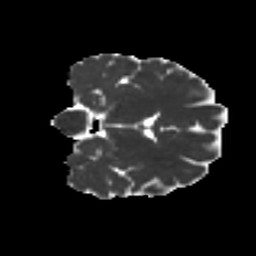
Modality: MD
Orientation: coronal
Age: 42
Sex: female
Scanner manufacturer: ge
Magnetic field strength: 3 T
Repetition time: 7.8 s
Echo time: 0.0606 s